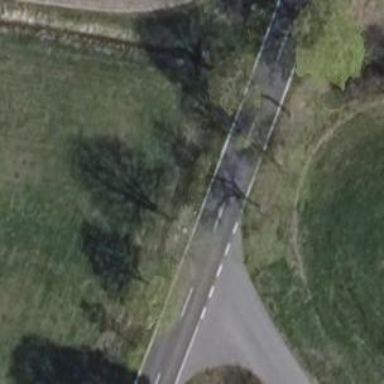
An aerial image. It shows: Secondary road with asphalt surface.